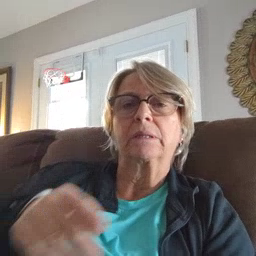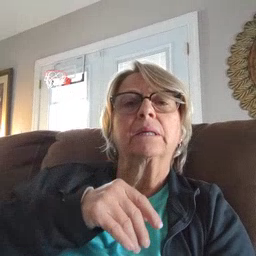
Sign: person